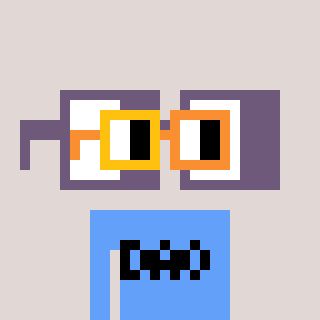
a pixel art character with square yellow and orange glasses, a glasses-shaped head and a blue-colored body on a warm background